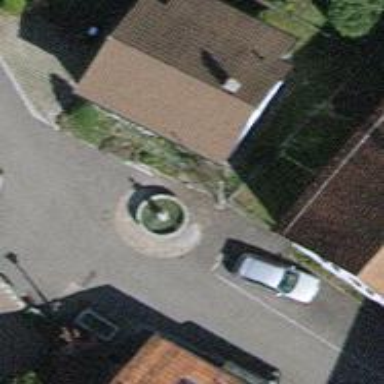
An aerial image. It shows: Drinking water amenity with drinking fountain.